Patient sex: M
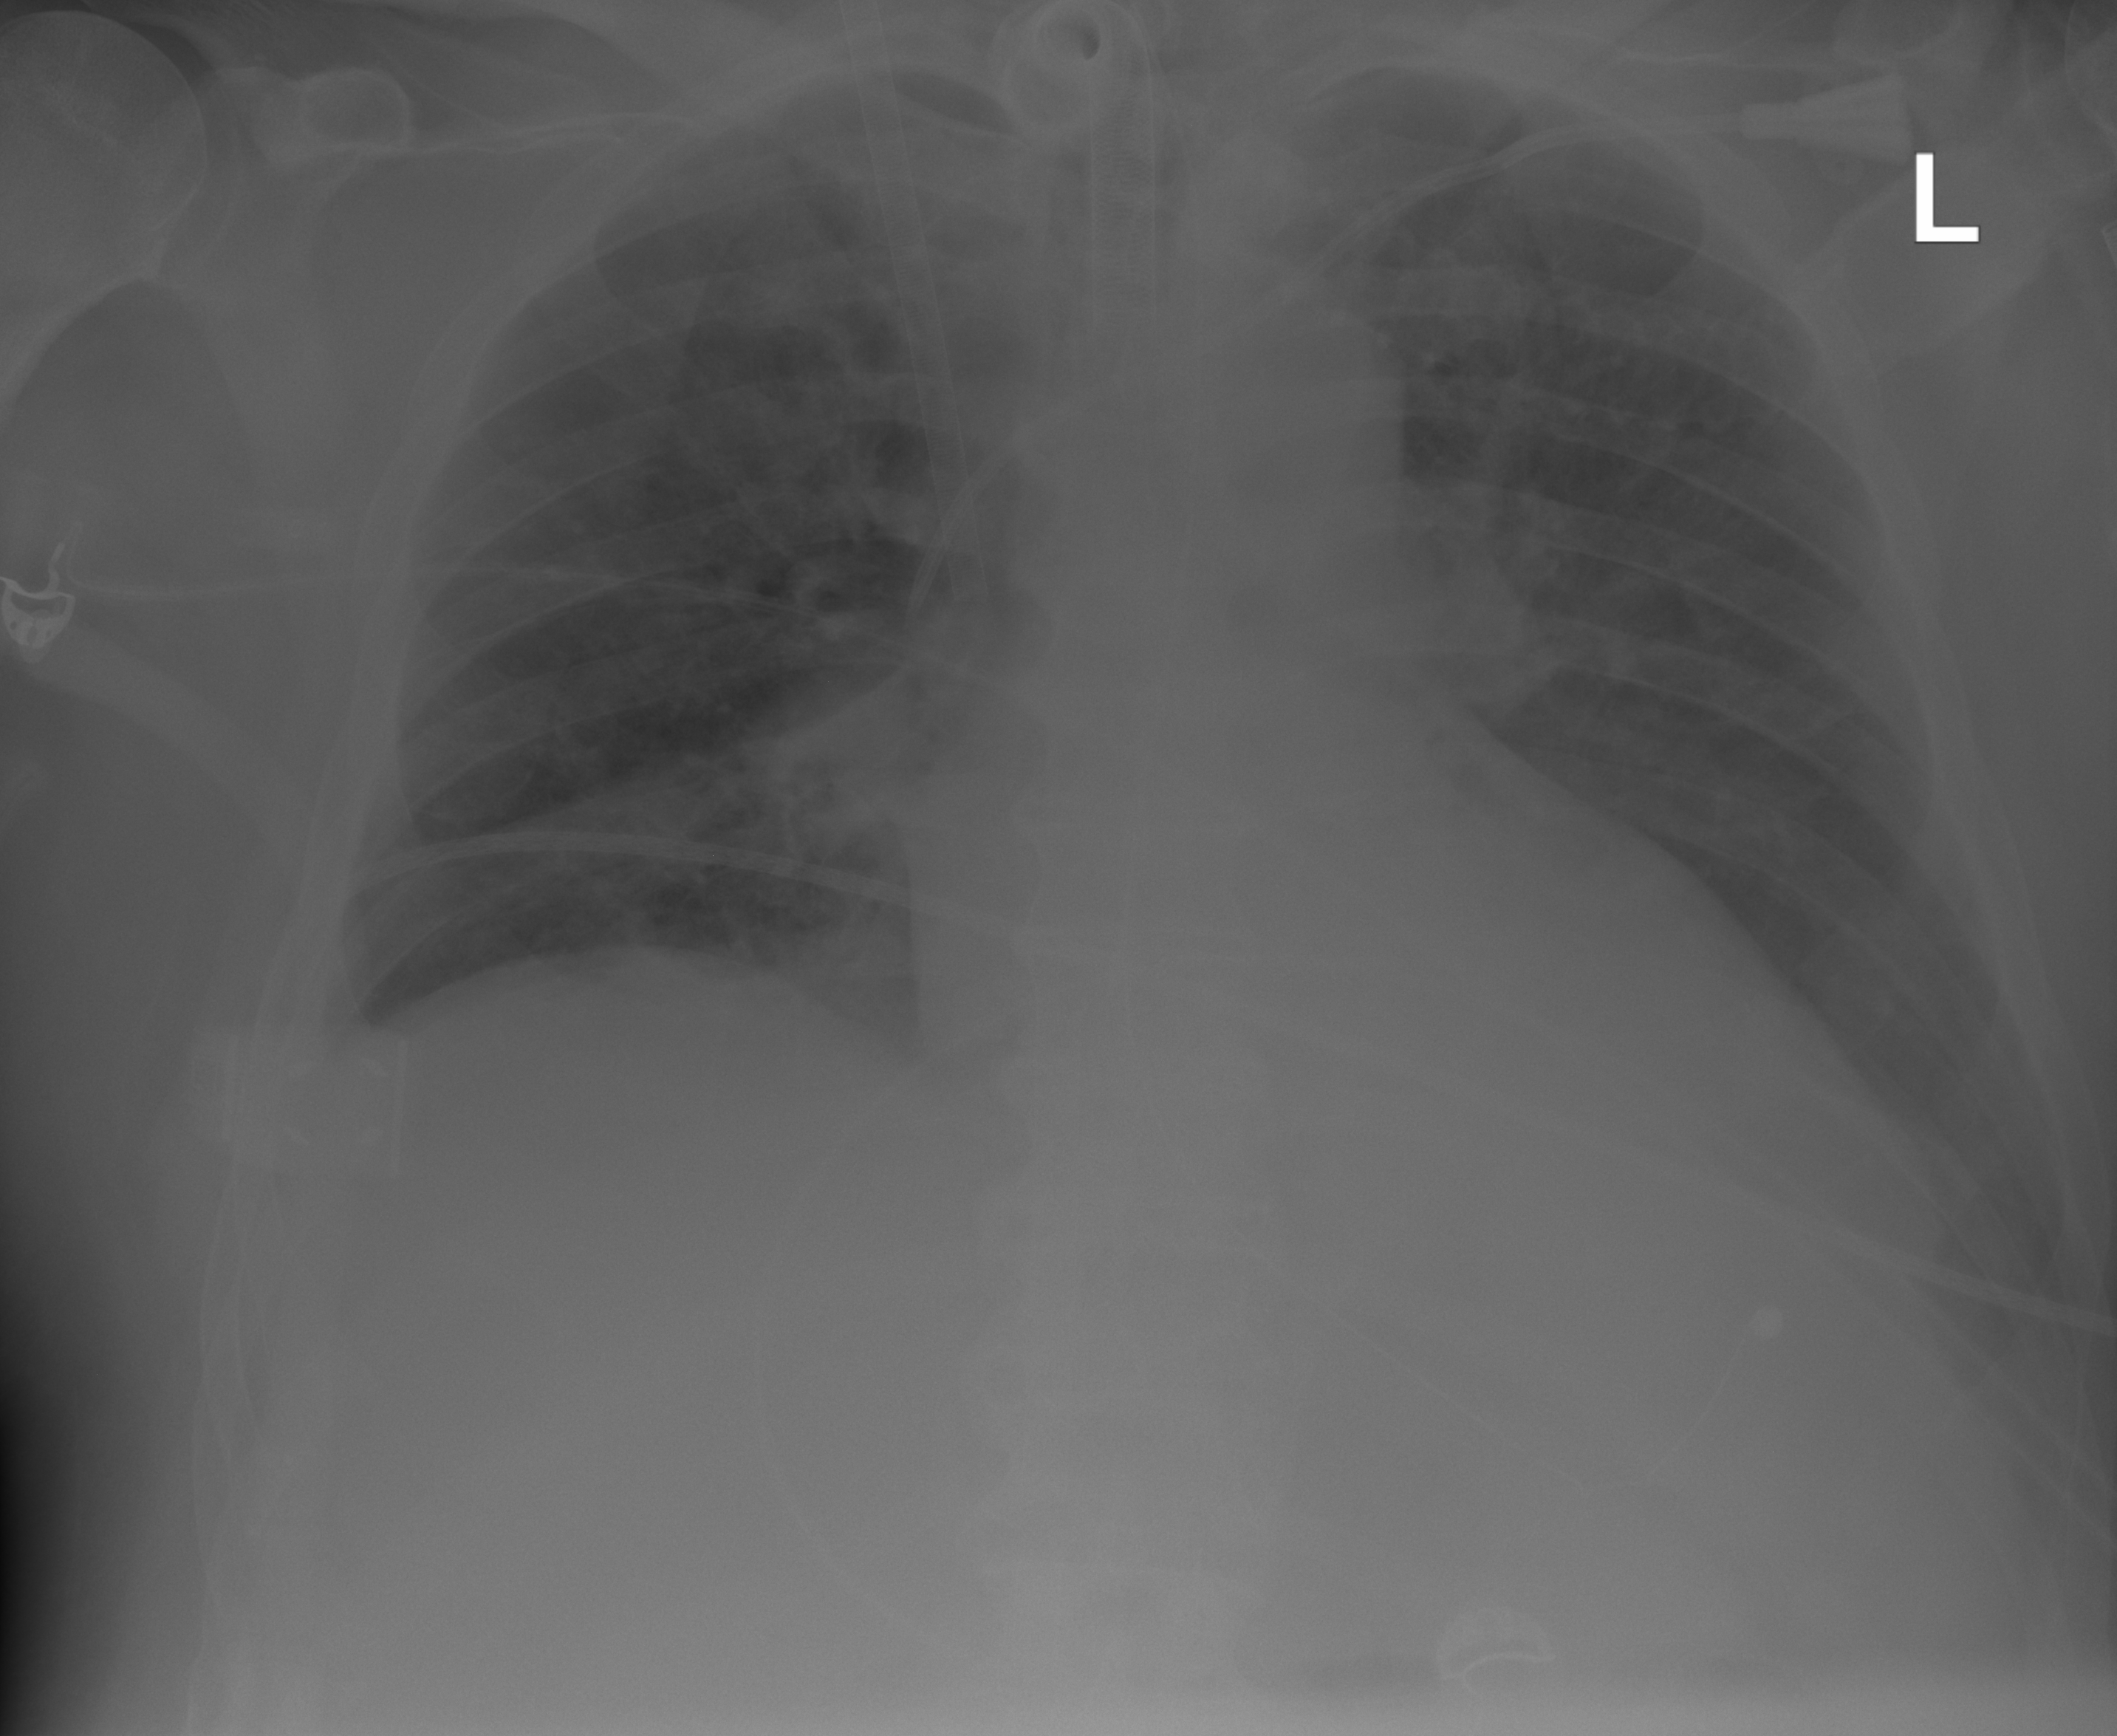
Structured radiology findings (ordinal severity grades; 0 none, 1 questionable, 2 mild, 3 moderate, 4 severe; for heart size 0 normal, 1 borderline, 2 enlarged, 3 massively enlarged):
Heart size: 2
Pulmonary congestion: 2
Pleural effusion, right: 2
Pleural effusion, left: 2
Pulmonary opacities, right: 2
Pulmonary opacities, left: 1
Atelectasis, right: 2
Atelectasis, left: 2